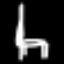
Label: chair